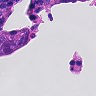
Metastatic tissue present: yes